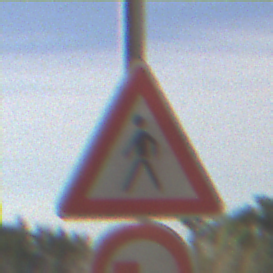
Verkehrszeichen: FussgaengerRechts
Zusatzzeichen unten: UeberholverbotKraftfahrzeuge
Umgebung: Outdoor, RoadRail
Tageszeit: MorningAfternoon
Wetter: PartlyCloudy
Licht: Natural
Jahreszeit: NotSpecified
Kontrast: HighContrast